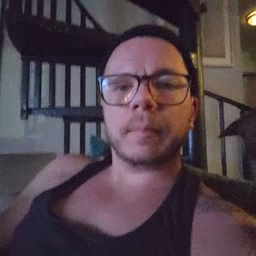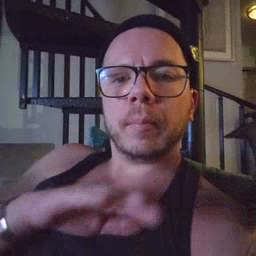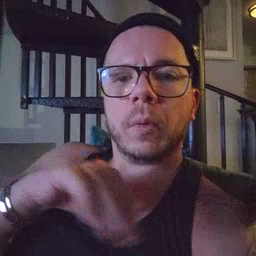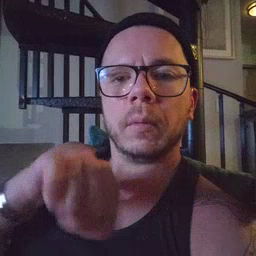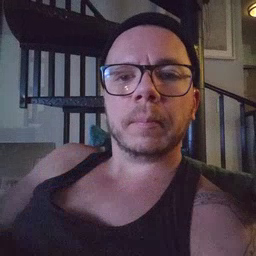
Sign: pool